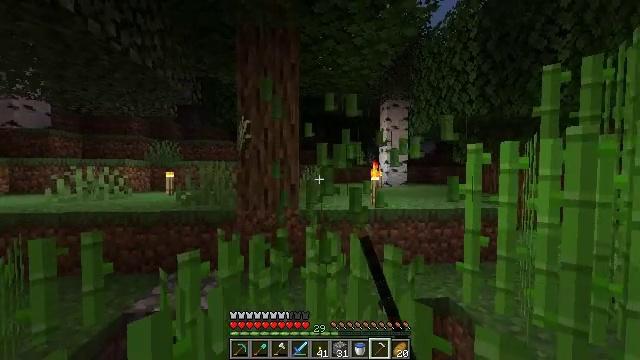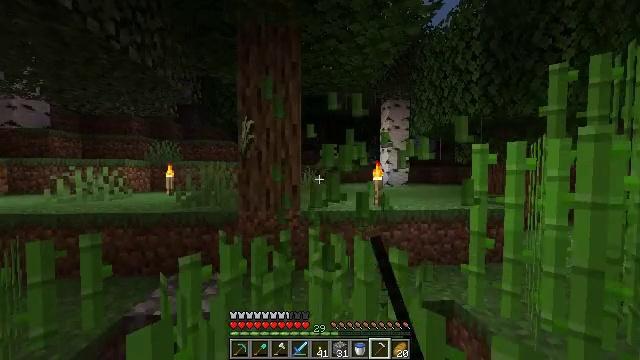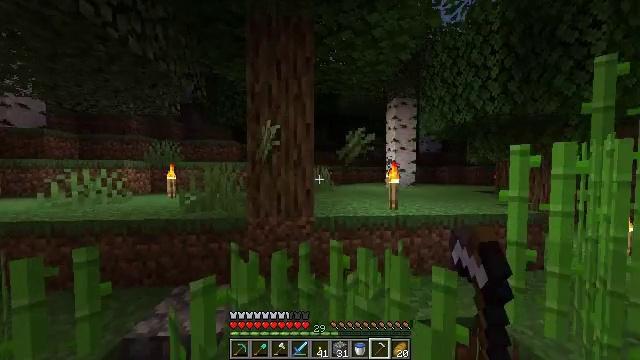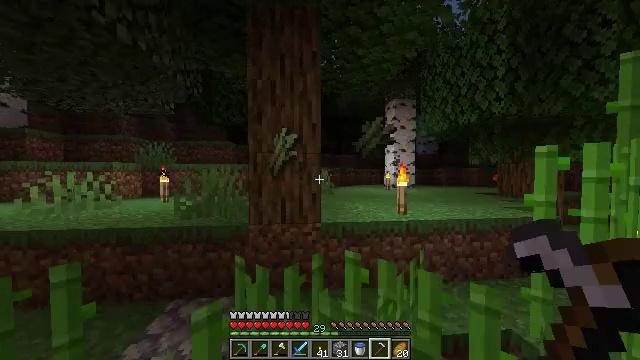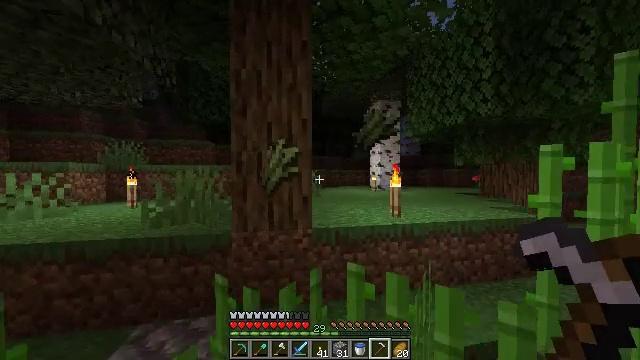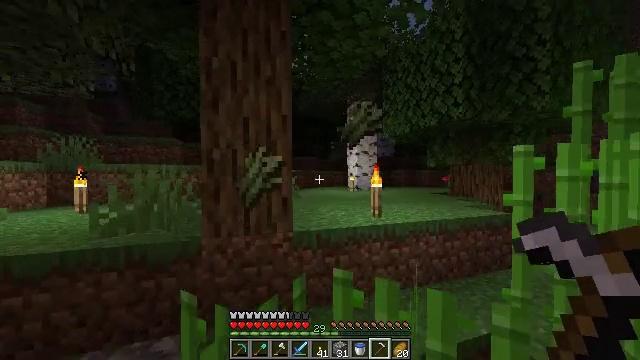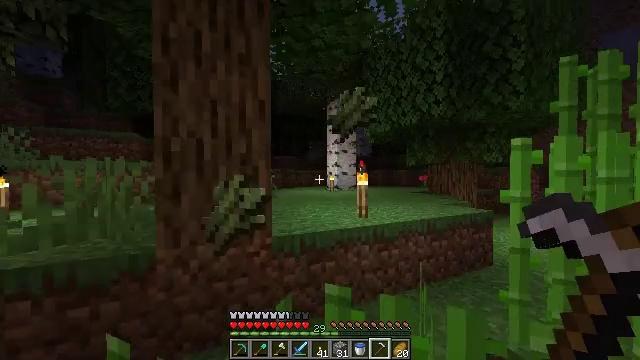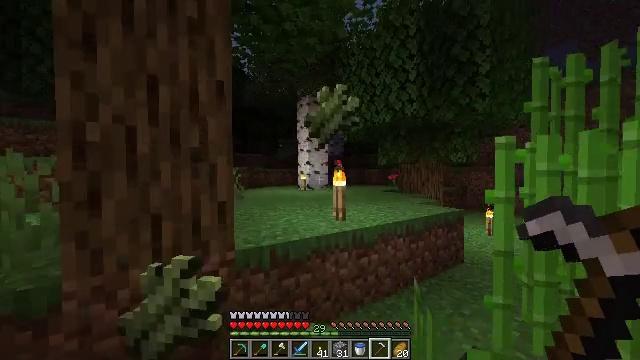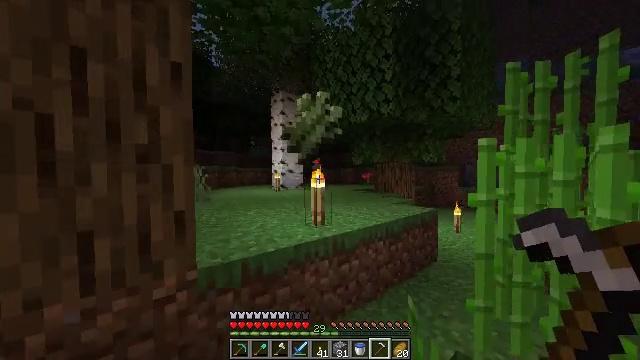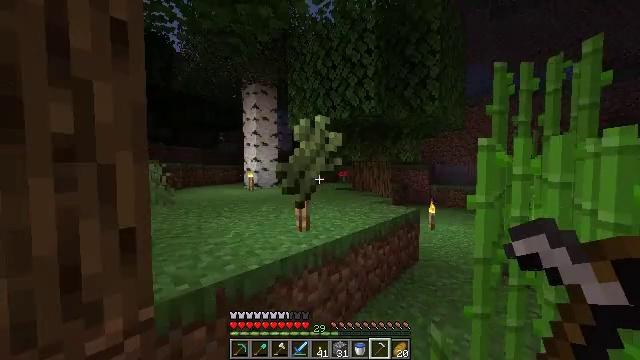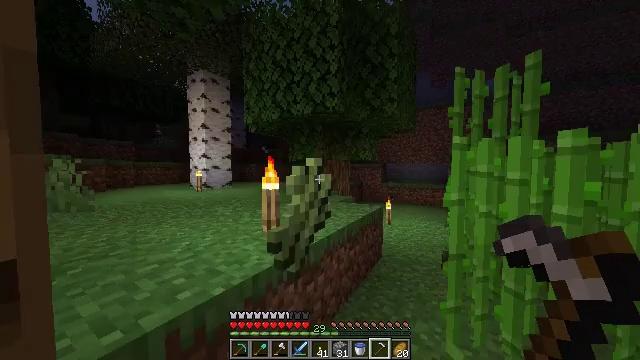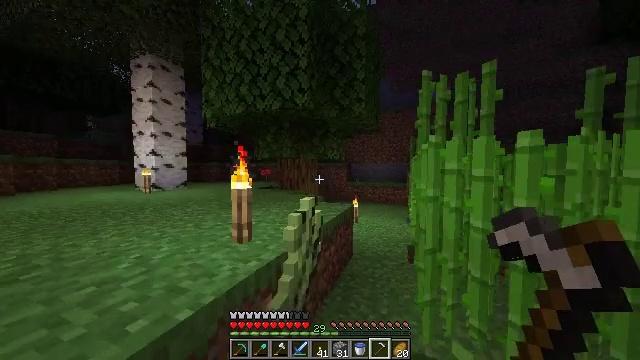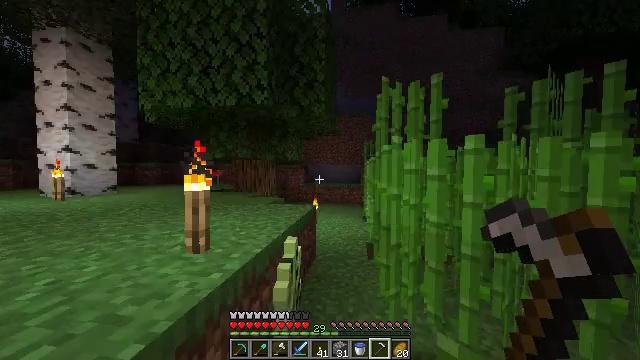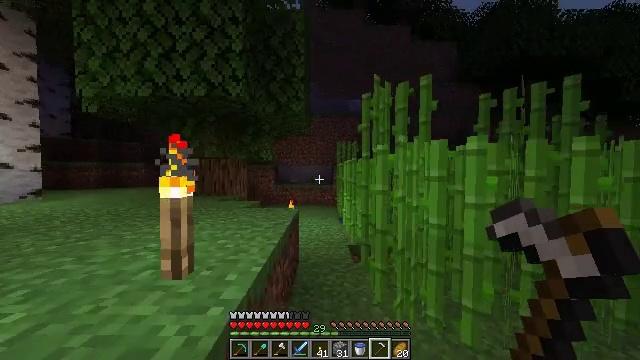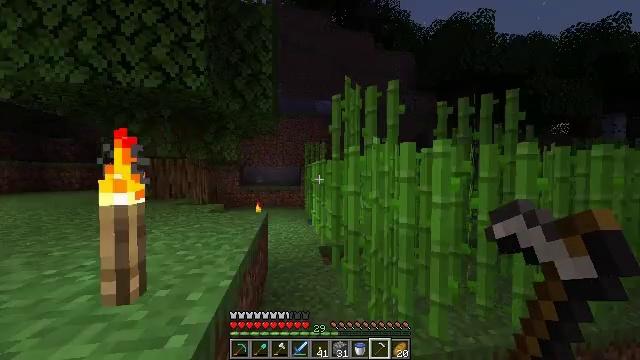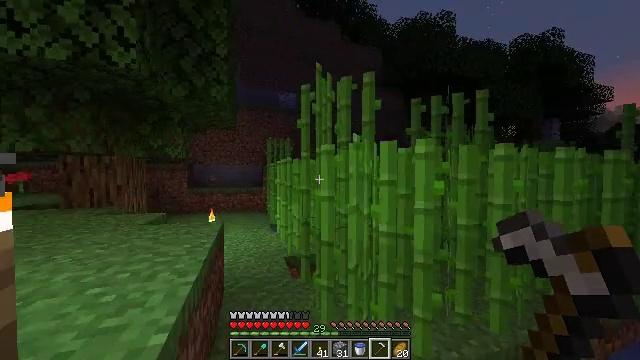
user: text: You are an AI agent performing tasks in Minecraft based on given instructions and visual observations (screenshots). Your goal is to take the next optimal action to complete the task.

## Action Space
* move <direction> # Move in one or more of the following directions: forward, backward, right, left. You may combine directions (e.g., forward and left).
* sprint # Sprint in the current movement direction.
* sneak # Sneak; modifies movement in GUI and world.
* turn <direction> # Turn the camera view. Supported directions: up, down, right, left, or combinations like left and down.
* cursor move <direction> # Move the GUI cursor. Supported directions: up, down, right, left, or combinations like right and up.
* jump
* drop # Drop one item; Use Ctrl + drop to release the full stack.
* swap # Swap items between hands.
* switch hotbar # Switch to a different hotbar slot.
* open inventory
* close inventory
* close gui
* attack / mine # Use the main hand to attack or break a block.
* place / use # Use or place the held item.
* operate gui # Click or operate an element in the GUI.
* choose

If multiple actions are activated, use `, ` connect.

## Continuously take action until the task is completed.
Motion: motion action
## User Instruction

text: Gather sugar cane for crafting.
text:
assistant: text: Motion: move forward and move left, sprint, attack / mine
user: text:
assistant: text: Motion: move forward and move left, sprint, attack / mine
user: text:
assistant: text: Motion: move forward, sprint, turn right, attack / mine
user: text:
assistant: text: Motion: move forward, sprint, turn right, attack / mine
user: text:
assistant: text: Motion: move forward, sprint, turn right
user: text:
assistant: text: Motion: move forward, sprint, turn right
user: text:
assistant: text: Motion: move forward, sprint, turn right
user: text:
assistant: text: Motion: move forward and move left, sprint, turn right
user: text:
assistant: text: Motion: move forward and move left, sprint, turn right
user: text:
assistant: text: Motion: move forward and move left, sprint, turn right
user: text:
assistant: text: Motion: move forward and move left, sprint, turn right
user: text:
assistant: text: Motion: move forward and move left, sprint, turn right
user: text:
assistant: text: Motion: move forward and move left, sprint, turn right
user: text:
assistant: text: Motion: move forward and move left, sprint, turn right
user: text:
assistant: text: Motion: move forward and move left, sprint, turn right
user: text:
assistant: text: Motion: move forward and move left, sprint, turn right
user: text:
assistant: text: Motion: move forward and move left, sprint, turn right
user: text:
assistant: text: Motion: move forward and move left, sprint, turn right
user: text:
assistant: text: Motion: move forward and move left, sprint, turn right
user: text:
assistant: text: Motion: move forward and move left, sprint, turn right, attack / mine
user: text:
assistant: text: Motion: move forward and move left, sprint, turn right, attack / mine
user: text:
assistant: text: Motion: move forward and move left, sprint, turn right, attack / mine
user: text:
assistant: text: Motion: move forward and move left, sprint, turn right, attack / mine
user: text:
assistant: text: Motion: move forward and move left, sprint, turn right, attack / mine
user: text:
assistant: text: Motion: move forward, sprint, turn right, attack / mine
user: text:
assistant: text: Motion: move forward, sprint, turn right, attack / mine
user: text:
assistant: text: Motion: move forward, sprint, turn right, attack / mine
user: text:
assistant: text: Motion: move forward, sprint, attack / mine
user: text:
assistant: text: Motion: move forward, sprint, attack / mine
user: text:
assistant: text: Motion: move forward, sprint, turn right, attack / mine